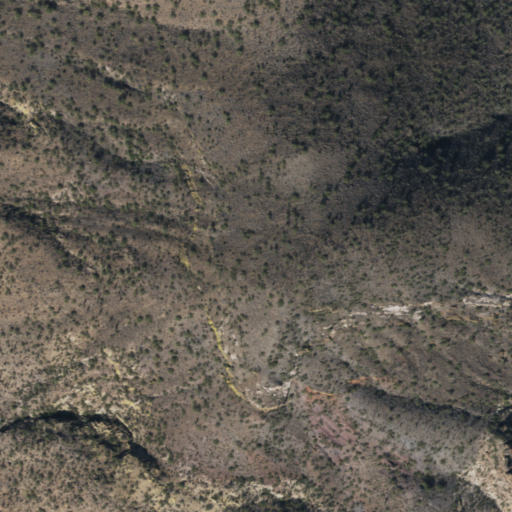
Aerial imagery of mountain in Arizona named Twin Peaks containing only shrub